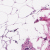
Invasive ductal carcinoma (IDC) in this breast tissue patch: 0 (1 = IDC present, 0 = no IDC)